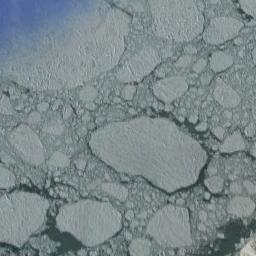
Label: sea_ice